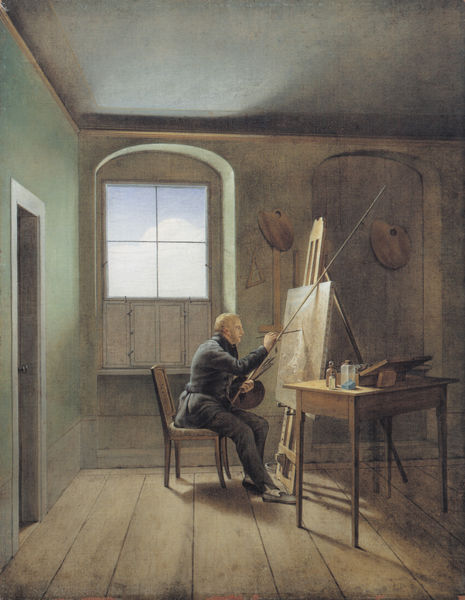
Titel: Atelier Caspar David Friedrichs
Künstler: Georg Friedrich Kersting
Standort: Hamburg
Institution: Kunsthalle
Schlagwörter: blau, dunkel, gemälde, hand, himmel, kopf, mann, schatten, weiß, wolken, dreieck, grün, ocker, sitzen, braun, fenster, finger, glas, grau, hell, hintergrund, holz, licht, profil, raum, schwarz, stuhl, tisch, tür, türkis, zimmer, ölbild, wolke, beige, malerei, anzug, bart, blond, flasche, flaschen, hose, jacke, wand, sockel, bild, bildnis, herr, holzstuhl, hände, innenraum, portrait, porträt, tischbein, gitter, sonne, boden, haare, interieur, mantel, realismus, sitzend, decke, arbeit, fensterläden, stock, beine, hellblau, sommer, schrank, ecke, bogen, perspektive, parkett, schuhe, stab, farben, leer, farbe, hellgrün, tag, türe, dielen, rundbogen, friedrich, romantik, diele, holzboden, reflexe, glatze, sitzt, atelier, maler, staffelei, türrahmen, bohlen, menzel, stube, lichteinfall, bretter, allein, selbstporträt, wände, fugen, nische, spitzweg, fensterladen, berlin, hängen, buch, dose, tageslicht, zentralperspektive, schlicht, tischbeine, künstler, selbstbildnis, leinwand, dielenboden, kunst, malen, palette, pinsel, stift, pult, biedermeier, knauf, fläschchen, utensilien, werkzeug, stäbe, türgriff, hilfe, karg, plein air, niesche, schaten, bild im bild, caspar david friedrich, klappe, kersting, malstock, paletten, attelier, lineal, zeigestock, porträit, dreick, zeichner, hausschuhe, pantoffeln, nischen, blod, winkel, blendbogen, genster, abdeckung, geodreieck, malend, caspar, ocke, casper david friedrich, pigmente, dahl, taghell, malstab, faren, mahler, schicht, kreuzfenster, pigment, stafette, staffette, holzwände, tär, cfd, hilfestellung, kerstings, maltisch, selbstortät, spartanisch, zeichenwerkzeug, zürknopf, gittter, 20. jahrhundert, palleten, selbstrefleix, selbstreflexiv, zentralperspektivve, türgrif, führungsstab